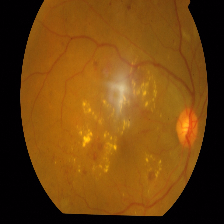
Diabetic retinopathy grade: Proliferative DR